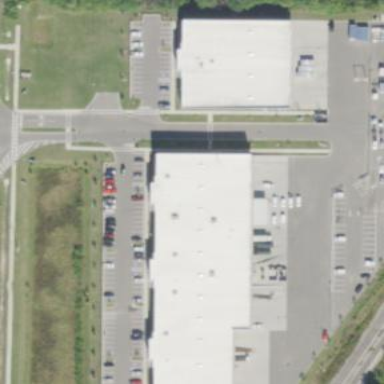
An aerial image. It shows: Warehouse building.